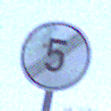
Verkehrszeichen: EndeGeschwindigkeit5
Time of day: Midday
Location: Outdoor (Nature)
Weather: Overcast
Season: Winter
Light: Natural